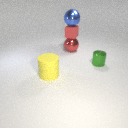
large red metal sphere below small red rubber cube